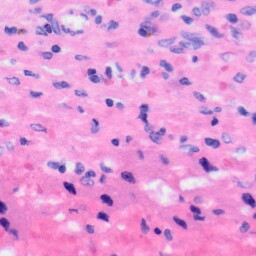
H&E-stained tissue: Liver